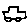
Label: car